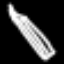
Label: pencil